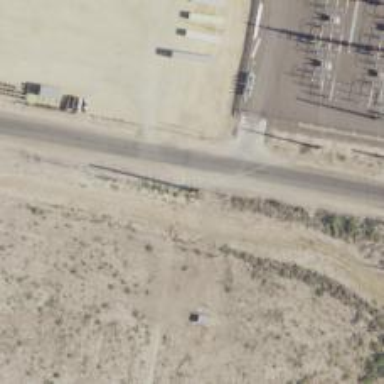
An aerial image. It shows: Power pole.